The image is the raw acceleration waveform (amplitude versus time) of a rotating-machine vibration signal. Determine the machine's mechanical condition. Answer with exactly one of: normal, misalignment, unbalance, looseness.
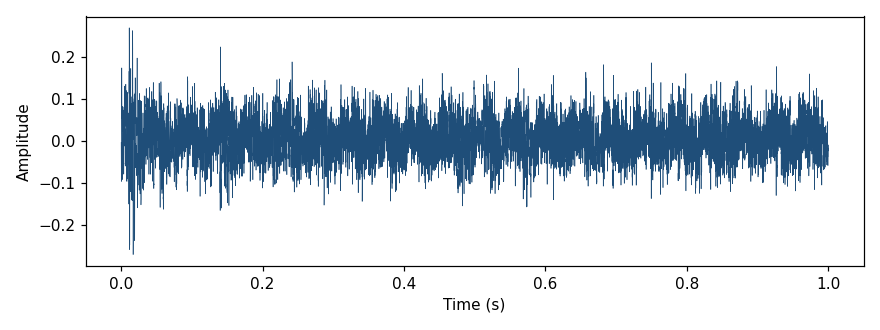
Answer: unbalance